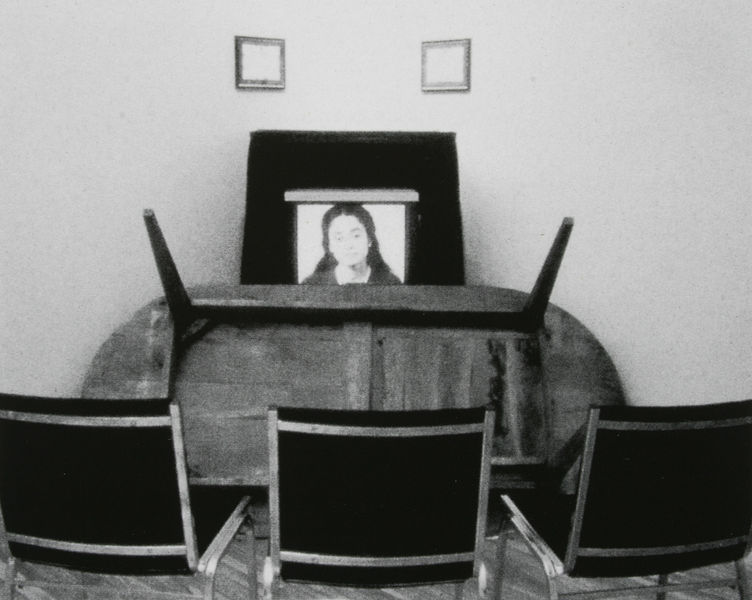
Titel: Cornered
Künstler: Adrian Piper
Standort: Chicago (Illinois)
Institution: Museum of Contemporary Art
Schlagwörter: weiß, frau, grau, holz, raum, schwarz, stuhl, stühle, tisch, wand, rahmen, stehen, bild, bilderrahmen, liegen, lehnen, metall, foto, holztisch, tischbeine, leinwand, künstlerin, rückansicht, untersicht, kino, fotogarfie, installation, schwatz, umgekippt, happening, umsturz, fernseher, stuhlrahmen, stühle schwarz